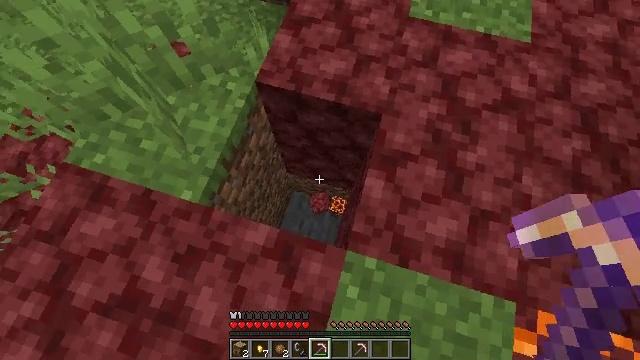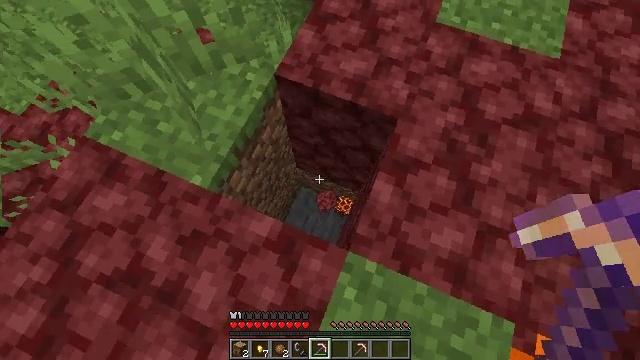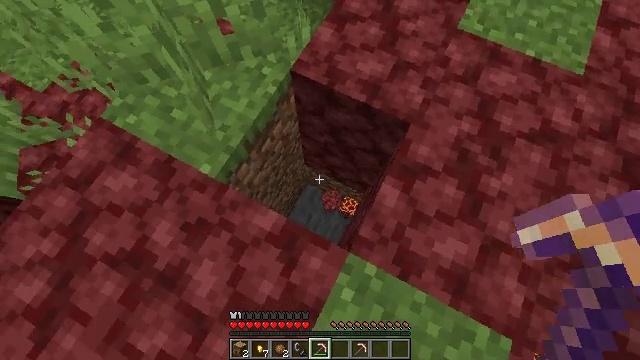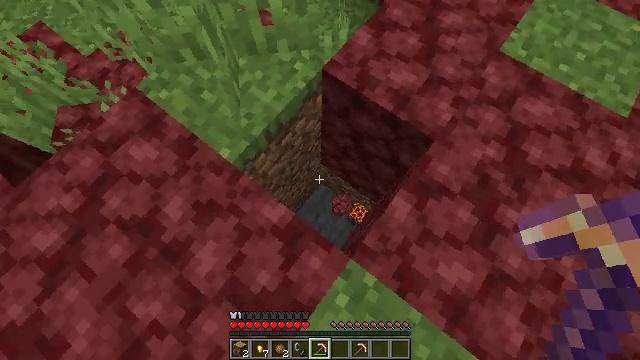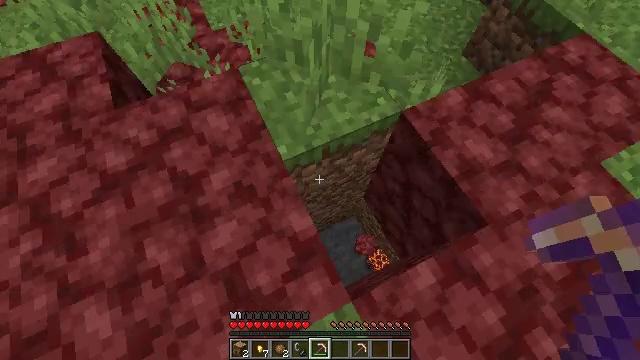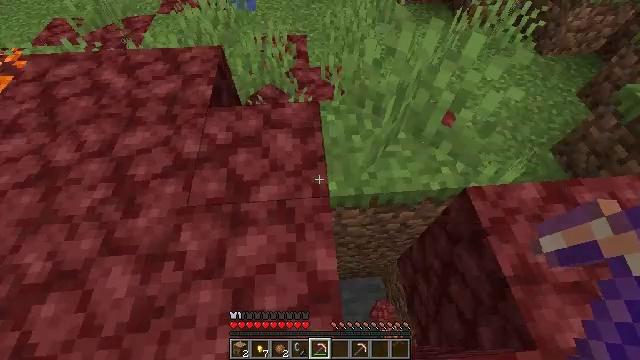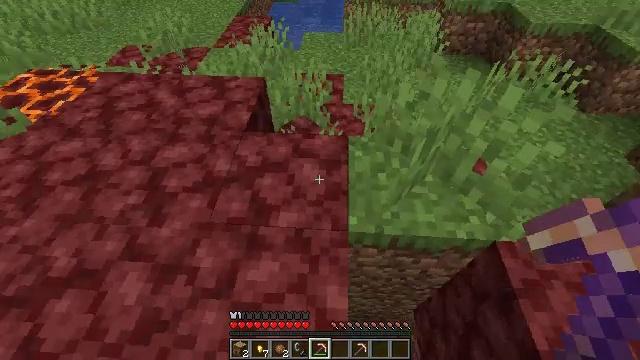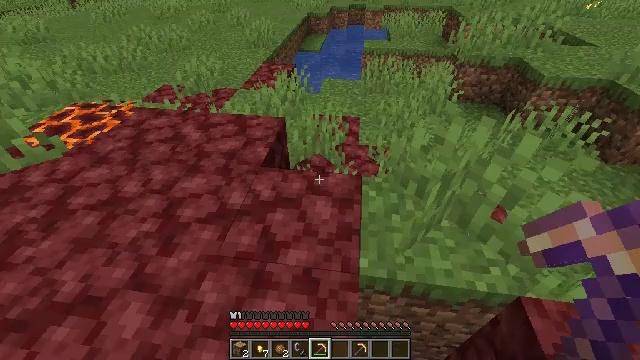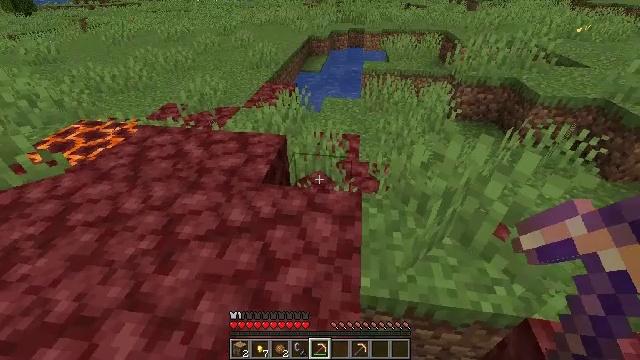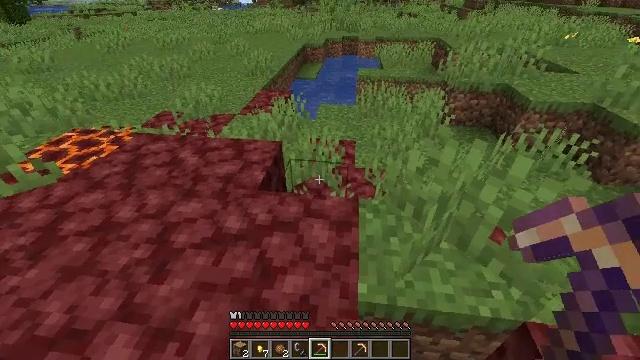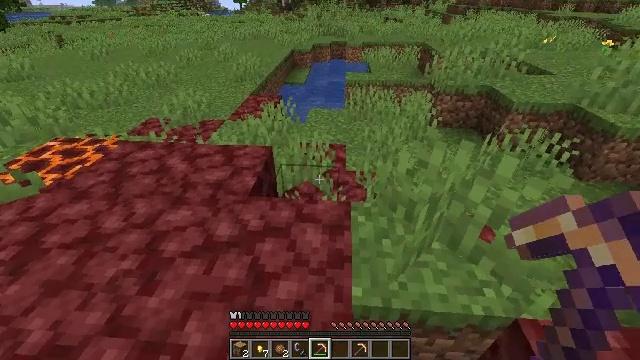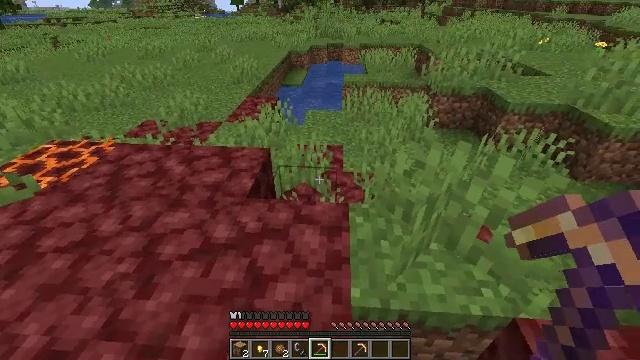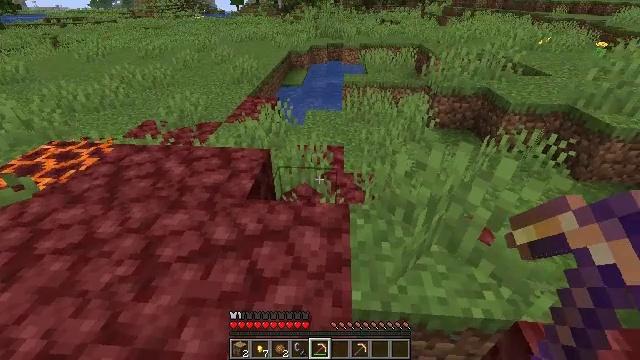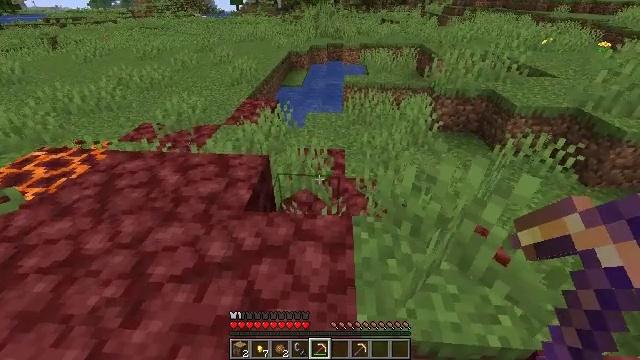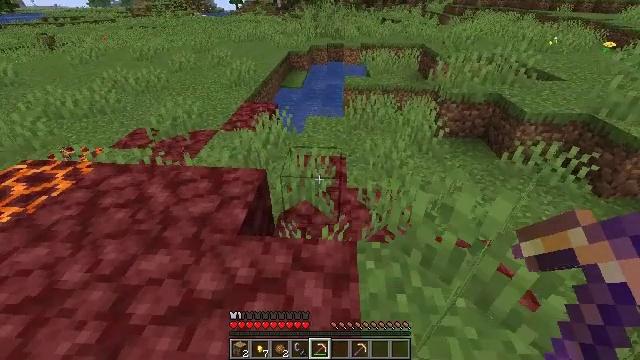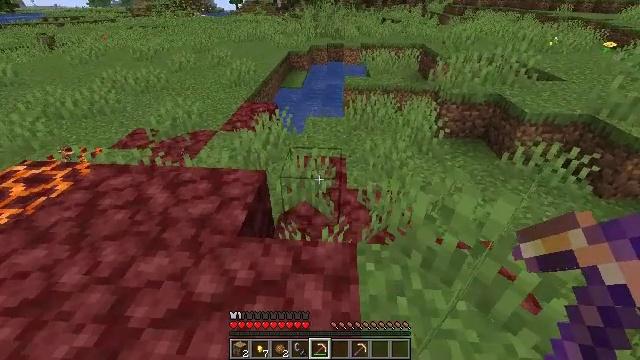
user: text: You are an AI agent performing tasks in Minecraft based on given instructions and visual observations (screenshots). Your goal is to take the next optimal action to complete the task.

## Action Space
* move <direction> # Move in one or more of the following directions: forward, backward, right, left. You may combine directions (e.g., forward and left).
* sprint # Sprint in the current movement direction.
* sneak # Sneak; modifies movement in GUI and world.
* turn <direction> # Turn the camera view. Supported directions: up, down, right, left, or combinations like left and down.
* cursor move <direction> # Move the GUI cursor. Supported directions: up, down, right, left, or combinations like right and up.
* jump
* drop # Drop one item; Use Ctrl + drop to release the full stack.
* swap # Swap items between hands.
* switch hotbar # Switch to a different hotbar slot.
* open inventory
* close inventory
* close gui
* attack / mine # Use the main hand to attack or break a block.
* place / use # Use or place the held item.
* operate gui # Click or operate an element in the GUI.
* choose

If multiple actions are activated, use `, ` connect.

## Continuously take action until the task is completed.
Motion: motion action
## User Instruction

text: Gather grass by holding the left mouse button.
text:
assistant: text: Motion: turn left
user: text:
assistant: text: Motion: turn left
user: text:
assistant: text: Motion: turn left
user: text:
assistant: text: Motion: turn left and up
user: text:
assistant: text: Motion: turn left and up
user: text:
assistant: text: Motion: turn left and up
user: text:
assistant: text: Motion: turn left and up
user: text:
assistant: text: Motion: turn up
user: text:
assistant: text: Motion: turn right and up
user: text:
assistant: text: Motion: turn right
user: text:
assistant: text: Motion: no_op
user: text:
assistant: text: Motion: move forward
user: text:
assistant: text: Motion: move forward
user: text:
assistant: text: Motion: move forward
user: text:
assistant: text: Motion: move forward
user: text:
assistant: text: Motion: move forward
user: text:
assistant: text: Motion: move forward
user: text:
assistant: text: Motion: move forward, turn left
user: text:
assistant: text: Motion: turn left
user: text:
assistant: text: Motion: turn left
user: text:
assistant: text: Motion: no_op
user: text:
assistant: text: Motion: no_op
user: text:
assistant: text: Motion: turn left
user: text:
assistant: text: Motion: turn left
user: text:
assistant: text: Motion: turn left
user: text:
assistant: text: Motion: no_op
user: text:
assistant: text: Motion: move forward, turn left
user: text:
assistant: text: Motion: move forward
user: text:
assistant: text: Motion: move forward
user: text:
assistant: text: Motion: move forward